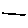
Label: line